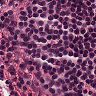
Metastatic tissue present: no